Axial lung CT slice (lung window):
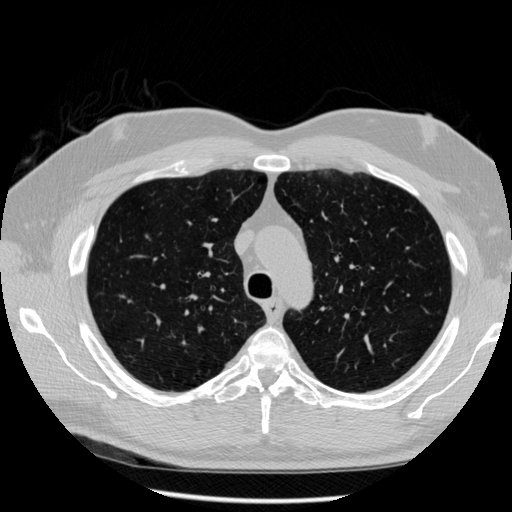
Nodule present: no